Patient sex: M
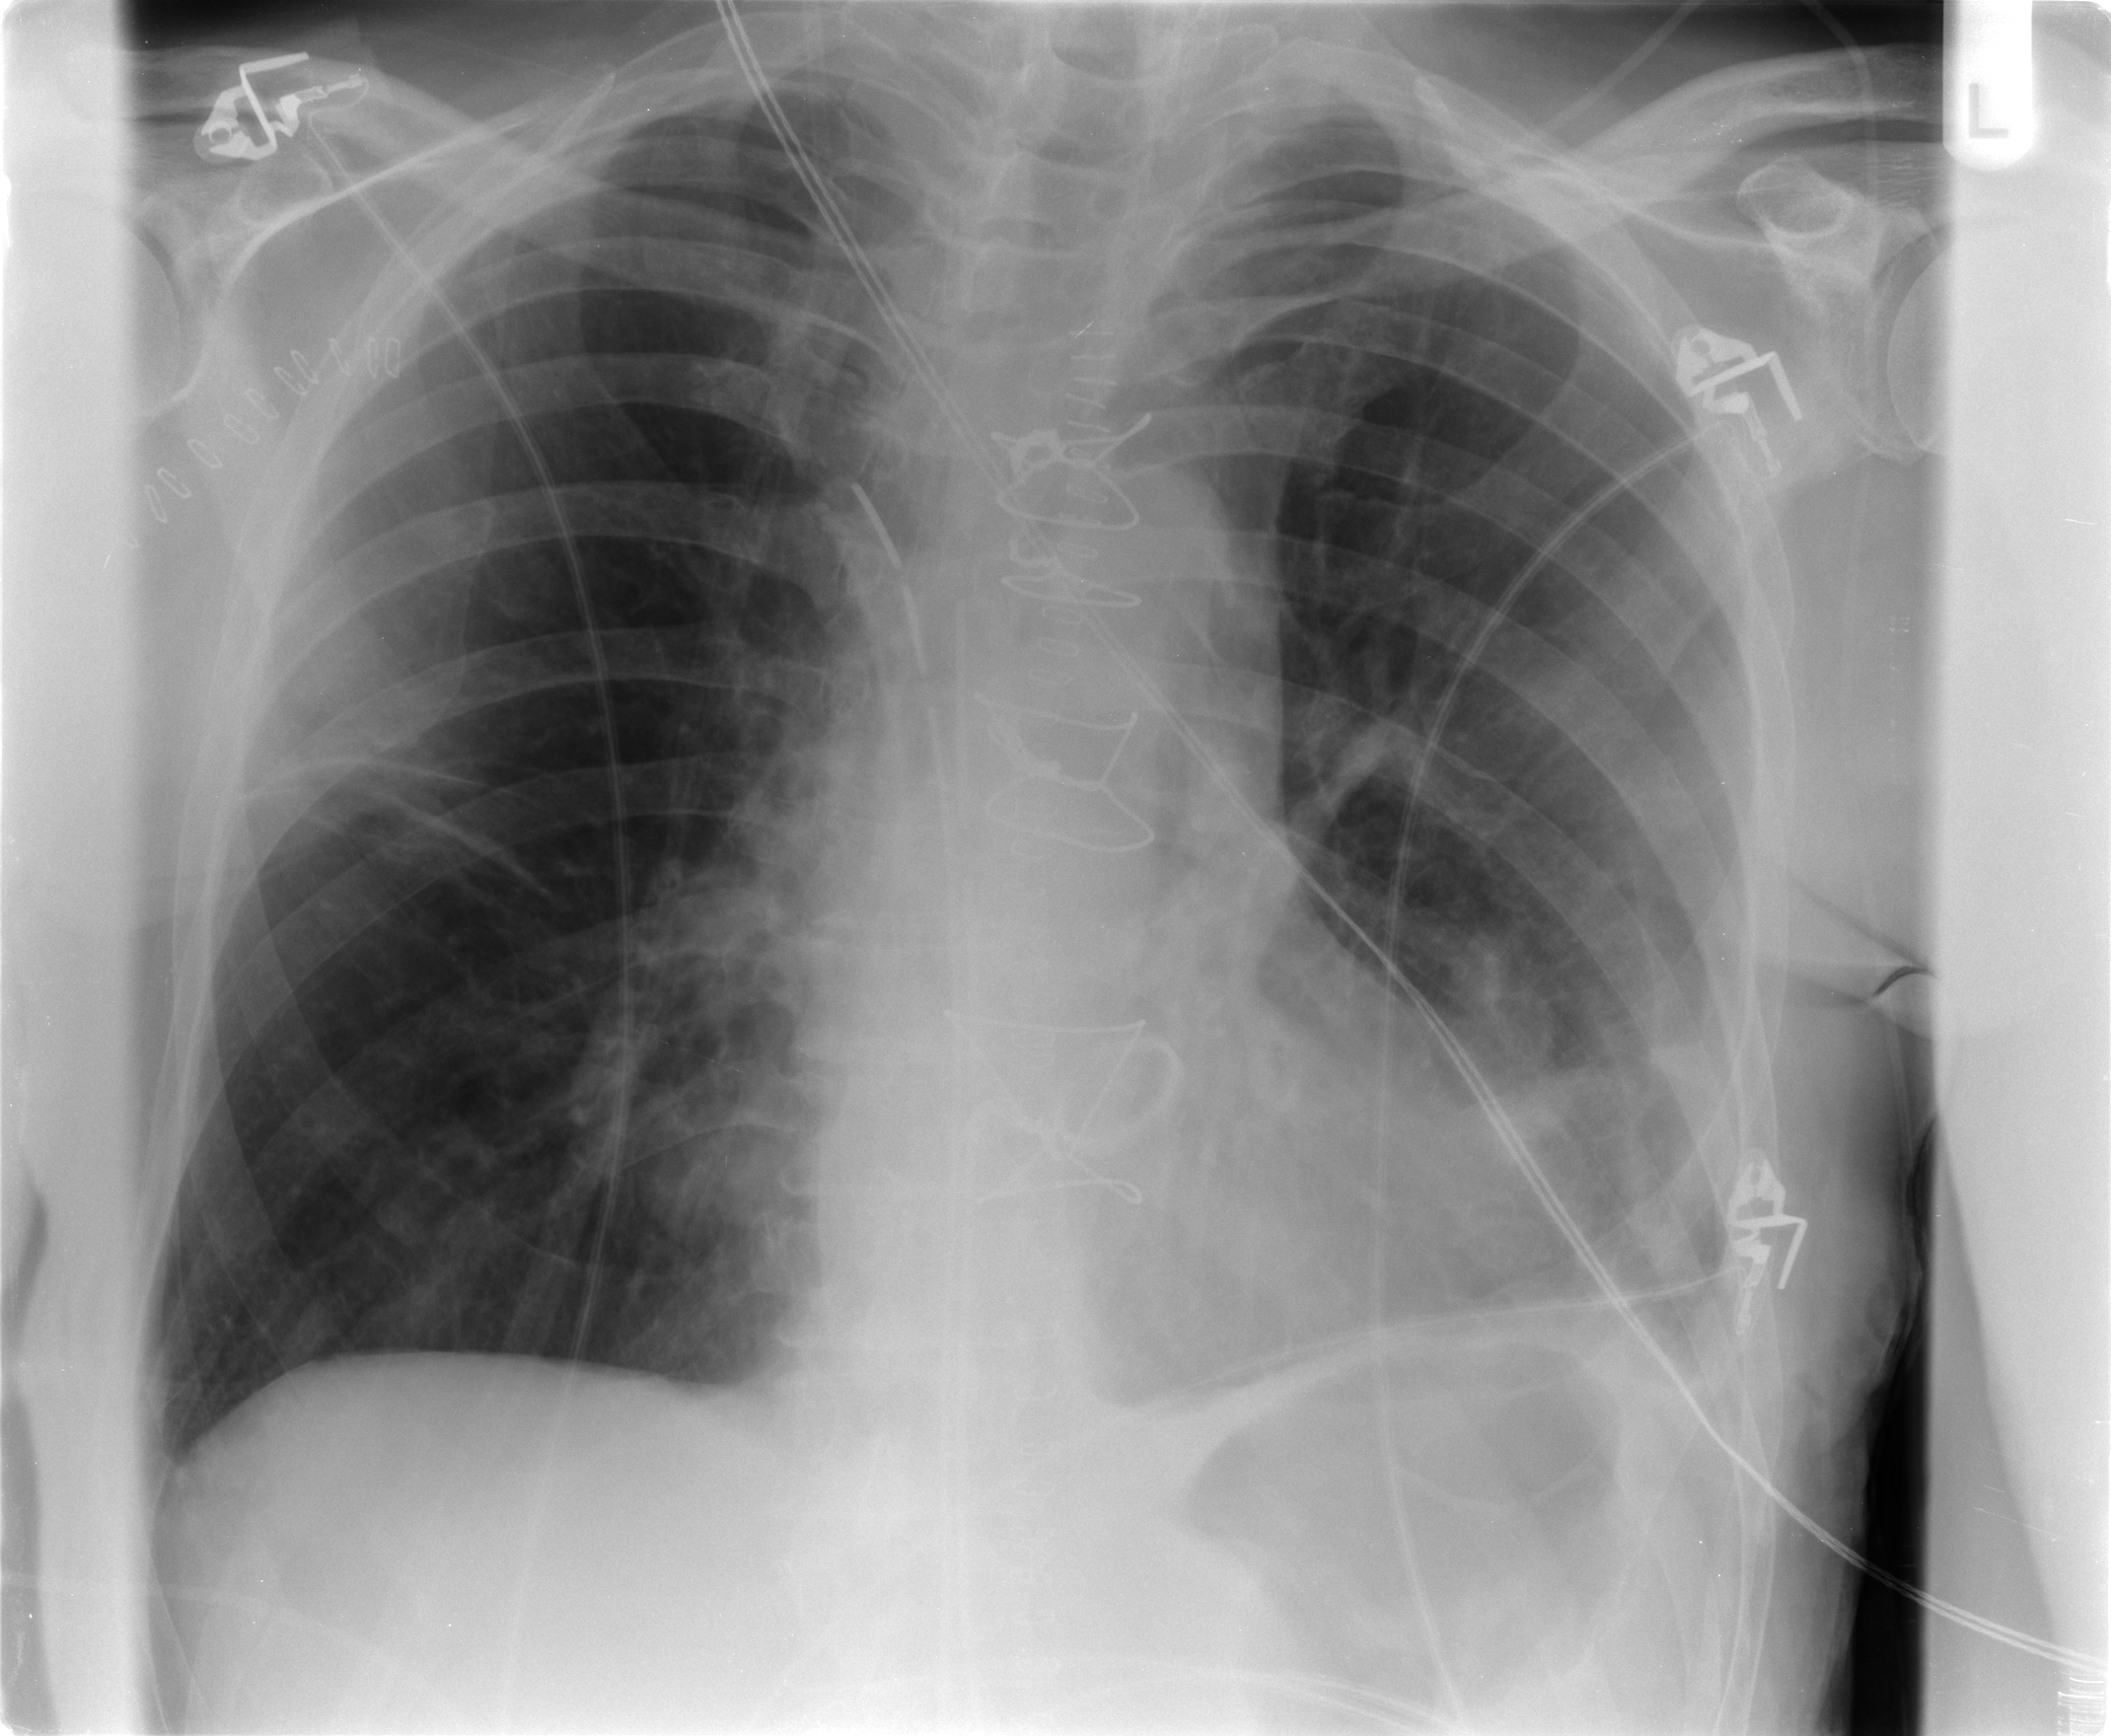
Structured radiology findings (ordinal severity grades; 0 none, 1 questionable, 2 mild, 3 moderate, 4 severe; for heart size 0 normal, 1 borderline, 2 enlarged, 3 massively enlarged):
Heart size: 0
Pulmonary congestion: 0
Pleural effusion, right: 0
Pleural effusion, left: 2
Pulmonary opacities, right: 0
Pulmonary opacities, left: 1
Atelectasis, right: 2
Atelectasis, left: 2